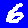
Digit: 6